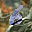
Label: 6